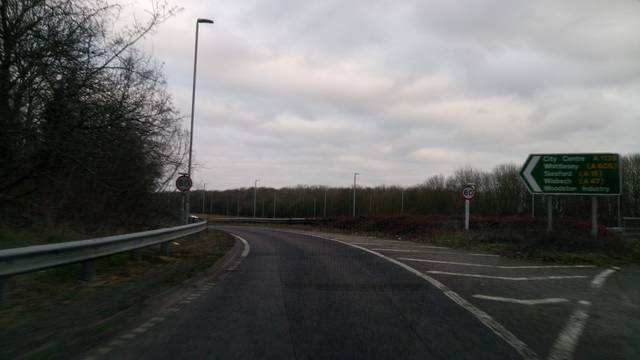
Region: United Kingdom
Coordinates: 52.542, -0.2826